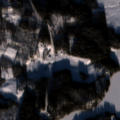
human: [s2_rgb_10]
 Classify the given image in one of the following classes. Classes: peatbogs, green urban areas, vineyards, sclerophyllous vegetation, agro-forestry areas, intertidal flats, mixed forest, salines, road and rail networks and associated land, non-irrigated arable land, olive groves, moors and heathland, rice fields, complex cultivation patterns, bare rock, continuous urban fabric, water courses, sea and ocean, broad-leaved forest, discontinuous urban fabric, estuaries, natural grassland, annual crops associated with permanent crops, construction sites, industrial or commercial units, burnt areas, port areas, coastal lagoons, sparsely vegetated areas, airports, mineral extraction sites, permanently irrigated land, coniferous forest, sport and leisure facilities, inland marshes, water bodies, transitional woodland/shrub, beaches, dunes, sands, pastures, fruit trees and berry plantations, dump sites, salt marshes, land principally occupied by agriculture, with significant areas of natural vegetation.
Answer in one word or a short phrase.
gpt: non-irrigated arable land, coniferous forest, mixed forest, transitional woodland/shrub, water bodies